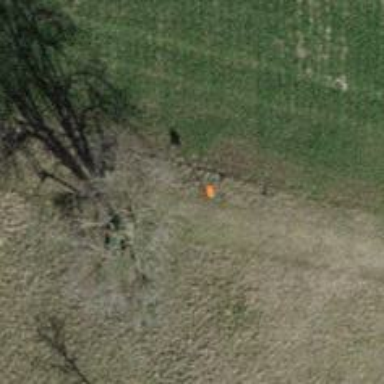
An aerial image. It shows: Aerial marker colored orange.